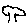
Label: tree